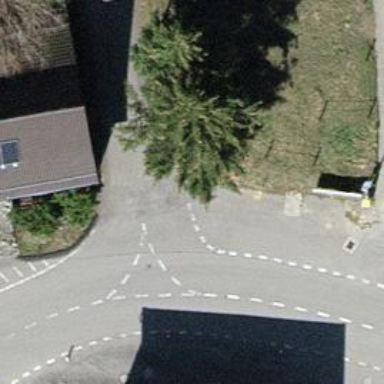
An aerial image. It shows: Bus stop with platform for public transport.